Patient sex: M
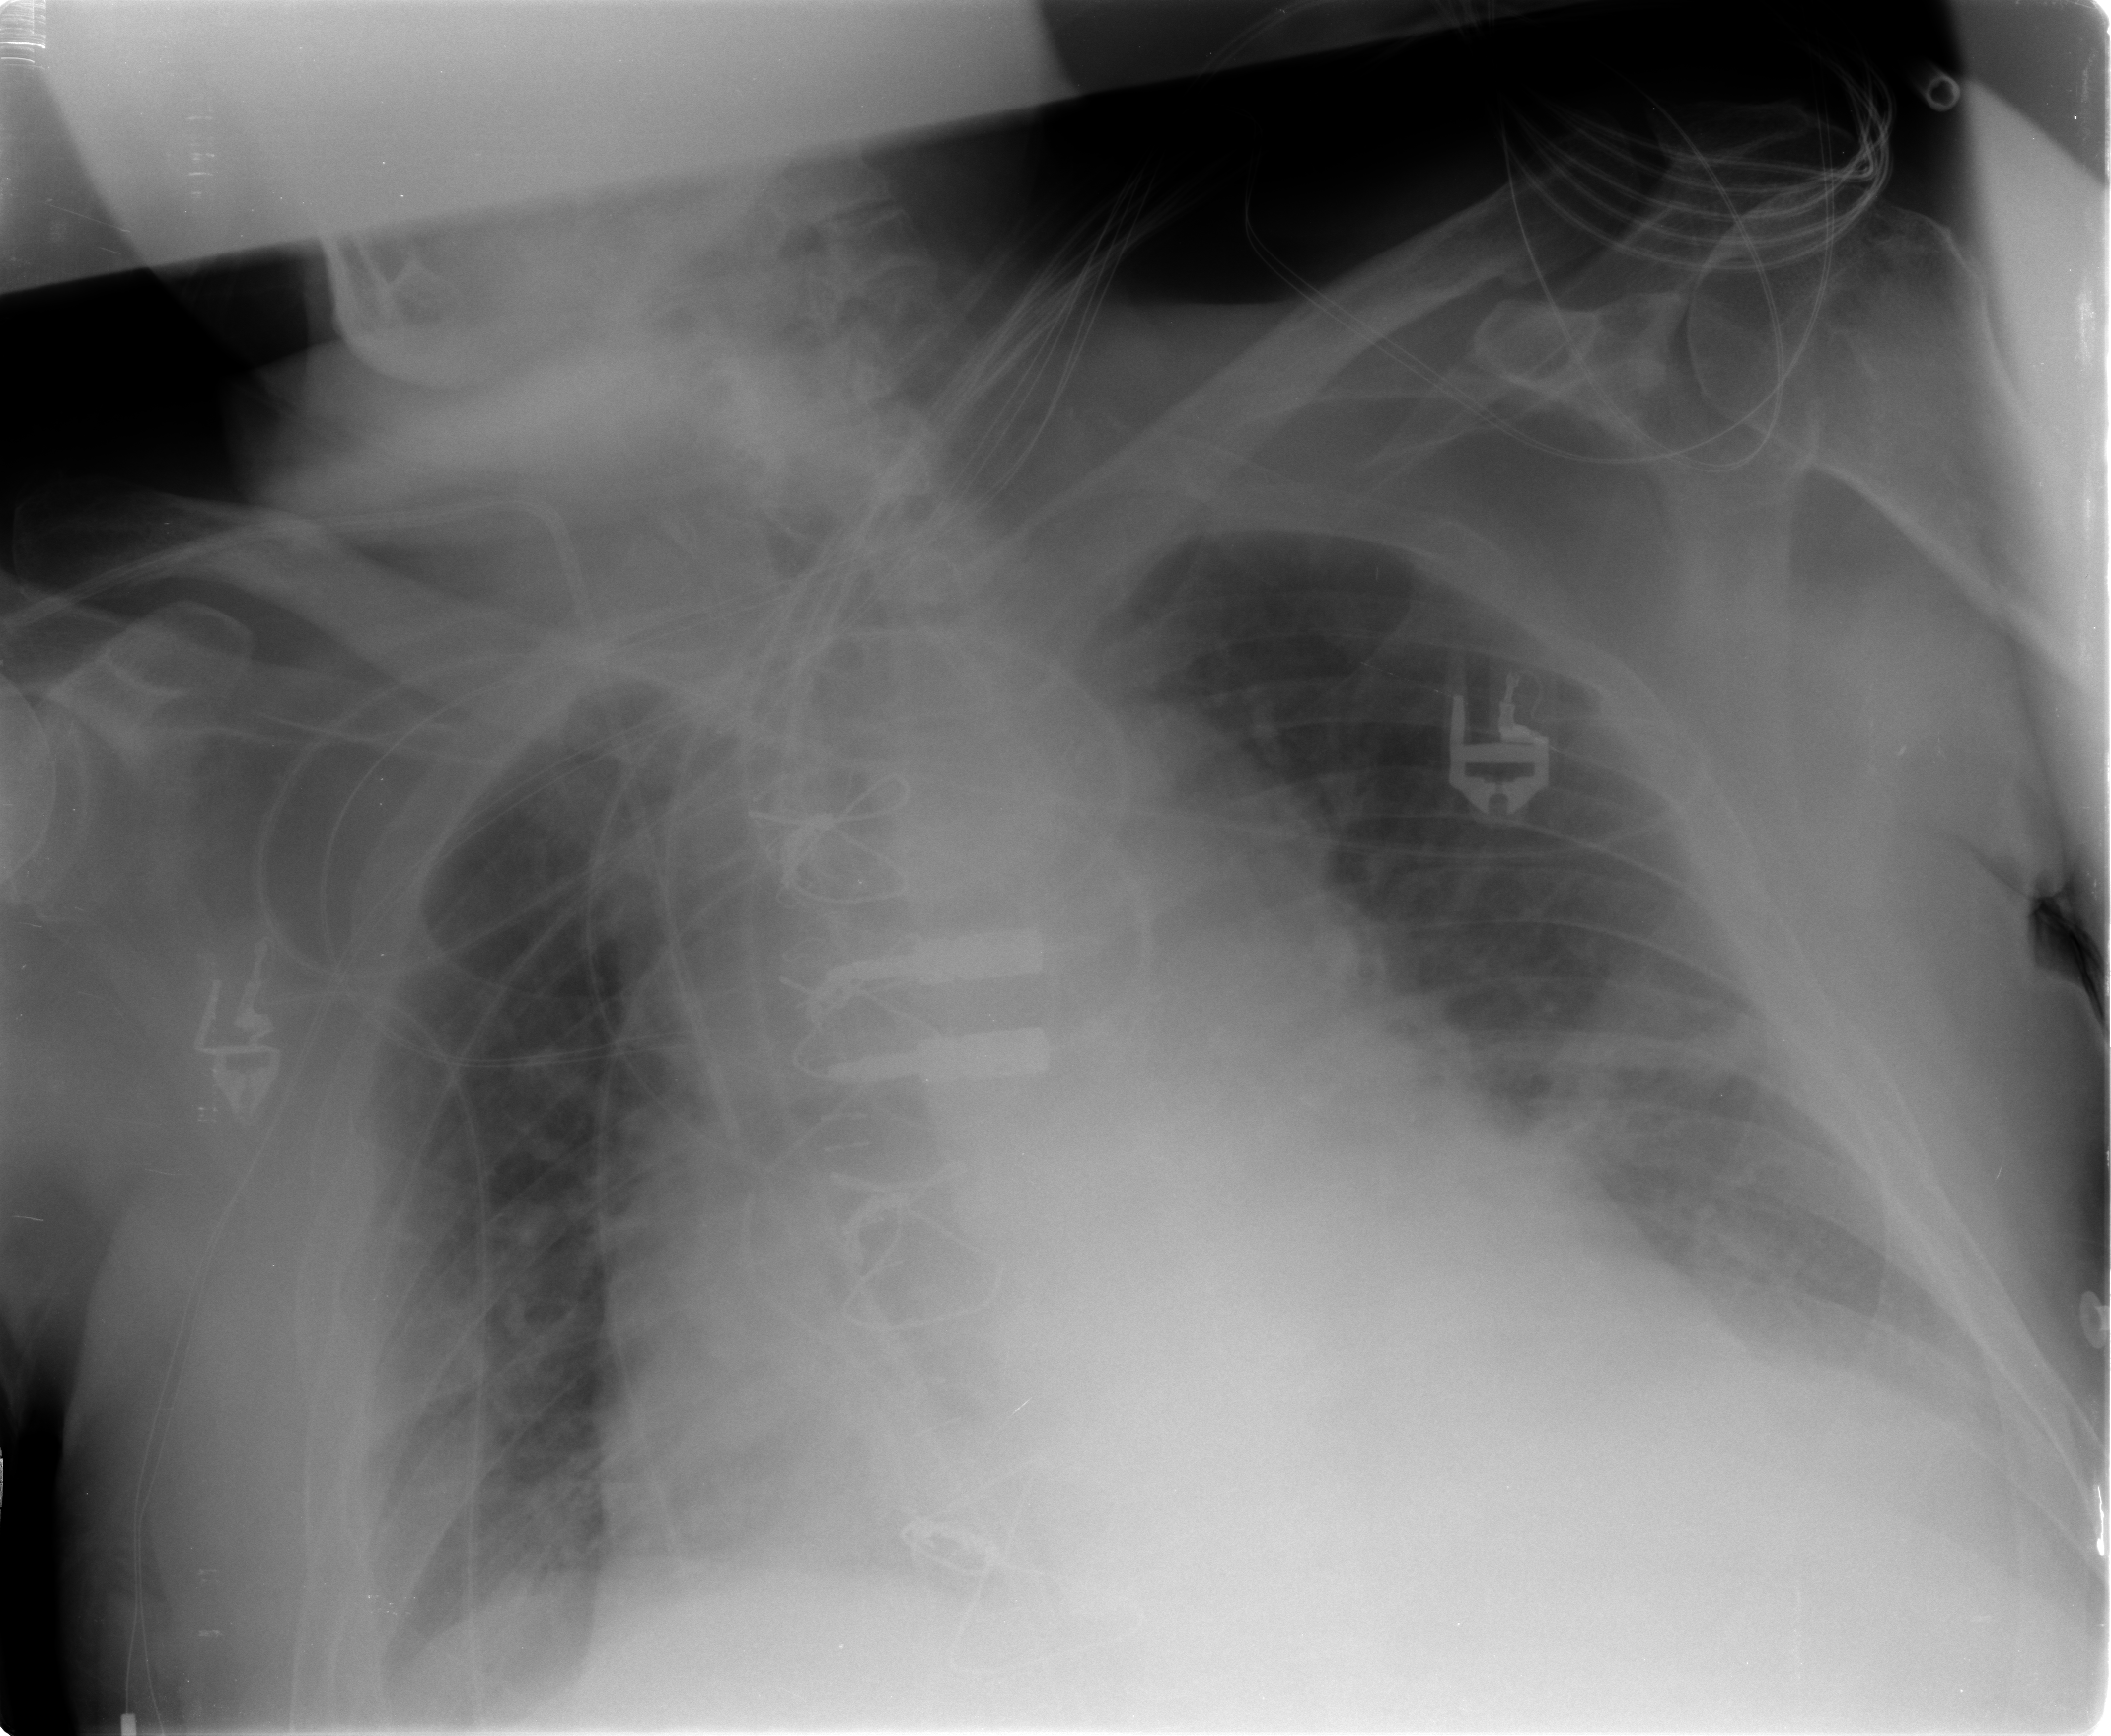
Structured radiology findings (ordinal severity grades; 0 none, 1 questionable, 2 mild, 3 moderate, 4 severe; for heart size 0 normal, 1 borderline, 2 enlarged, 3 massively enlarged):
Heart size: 2
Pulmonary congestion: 2
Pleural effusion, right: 2
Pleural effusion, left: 2
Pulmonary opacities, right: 0
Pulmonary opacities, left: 0
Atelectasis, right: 2
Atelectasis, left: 2